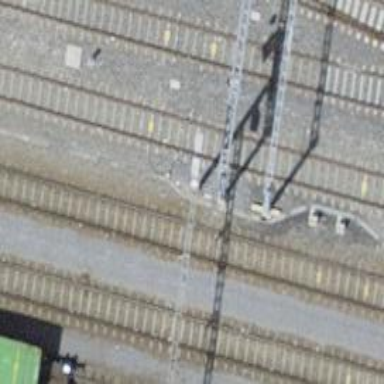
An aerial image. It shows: Railway signal.